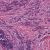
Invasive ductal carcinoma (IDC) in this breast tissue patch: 1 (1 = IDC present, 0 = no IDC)